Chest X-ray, PA view. Patient: 65 years old, sex F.
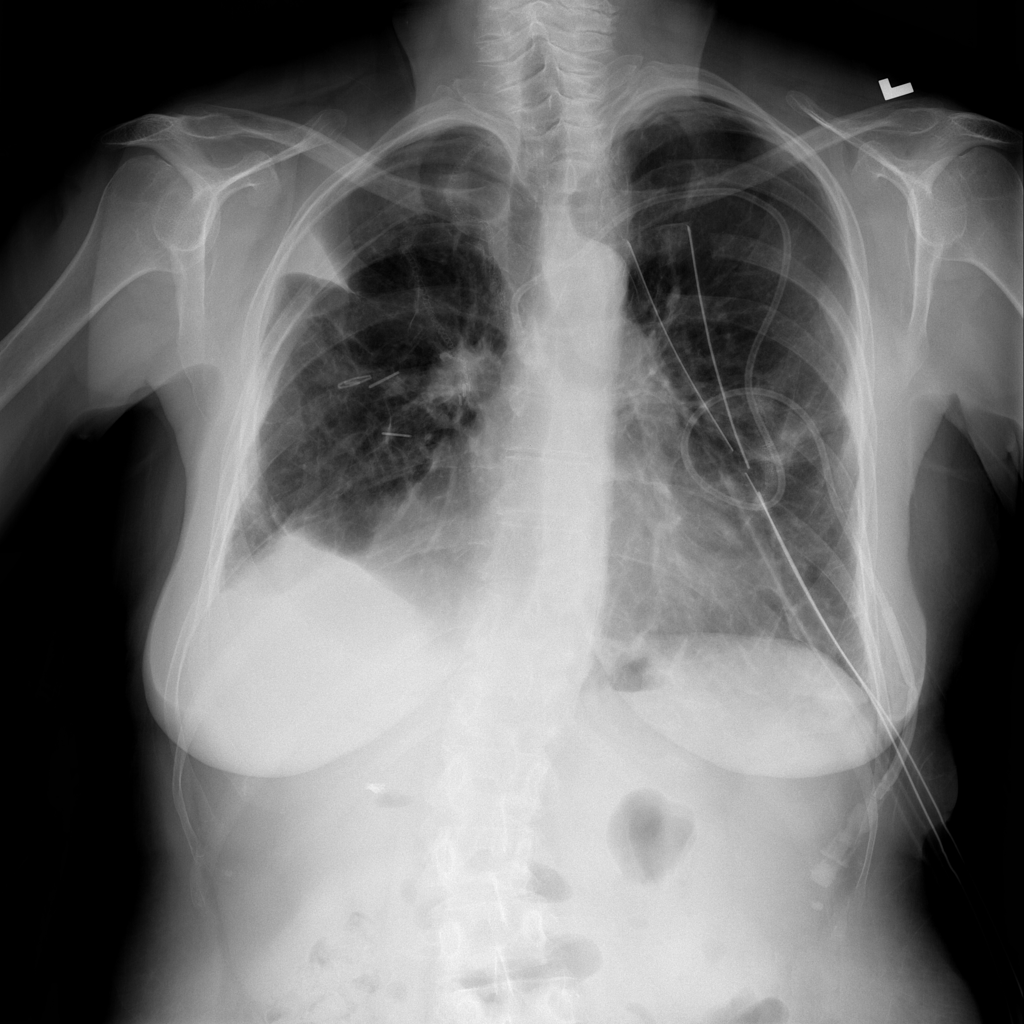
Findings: Pneumothorax